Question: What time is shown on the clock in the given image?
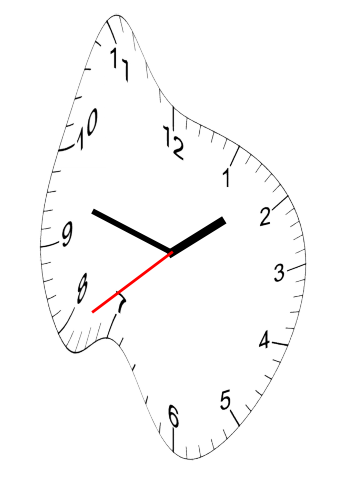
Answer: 01:47:39